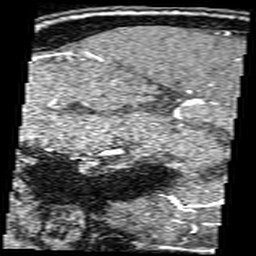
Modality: angio
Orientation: sagittal
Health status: ill
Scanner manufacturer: siemens
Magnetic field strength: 3 T
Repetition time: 0.021 s
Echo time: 0.0036 s